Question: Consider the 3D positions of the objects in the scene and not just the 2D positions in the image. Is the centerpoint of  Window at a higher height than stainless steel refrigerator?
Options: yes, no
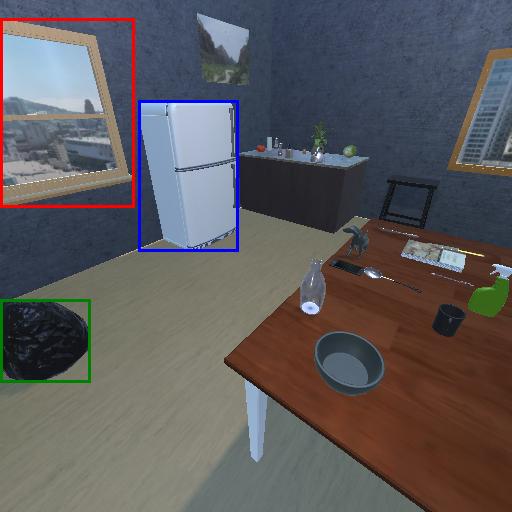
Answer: yes